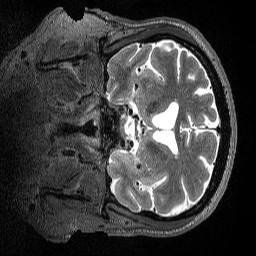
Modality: T2w
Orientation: coronal
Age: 67
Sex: male
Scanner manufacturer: siemens
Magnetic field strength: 3 T
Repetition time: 3.2 s
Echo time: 0.564 s